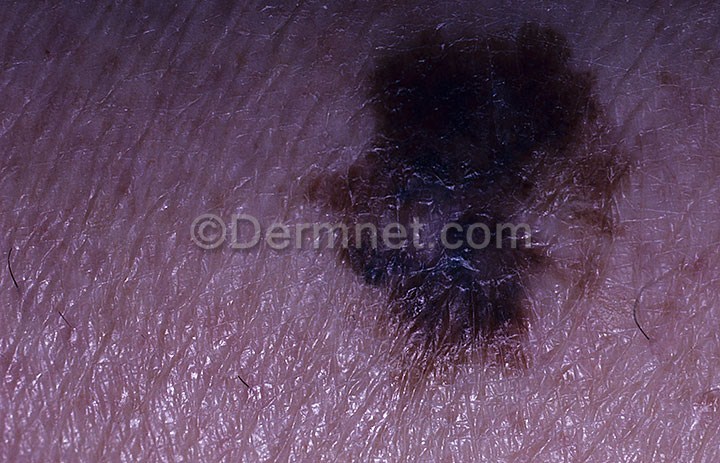
Disease: Melanoma Skin Cancer Nevi and Moles